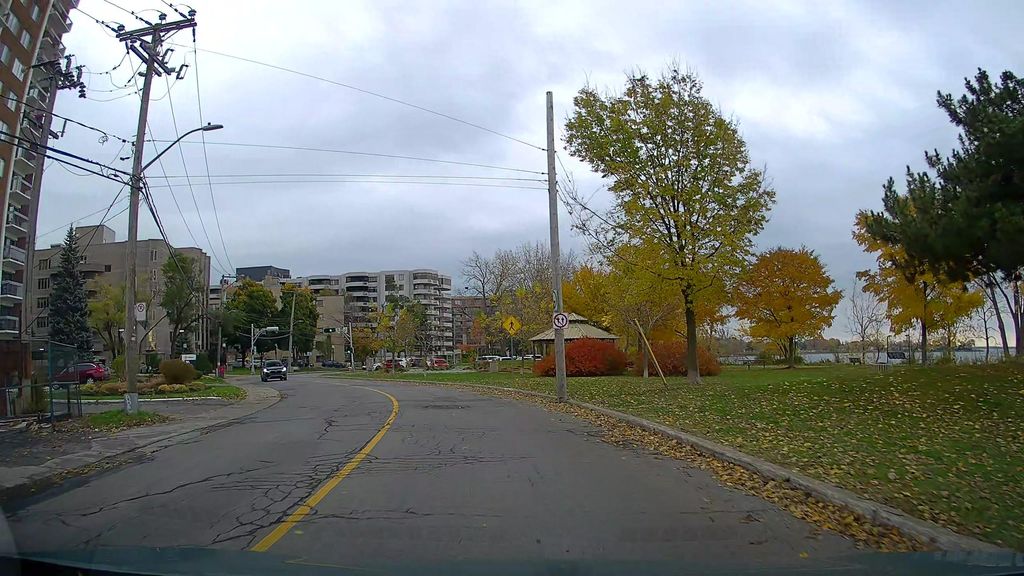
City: montreal